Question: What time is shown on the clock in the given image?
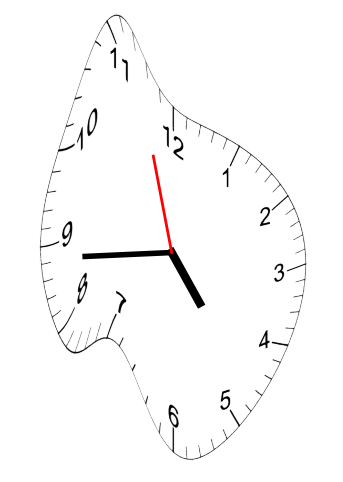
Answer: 04:43:57